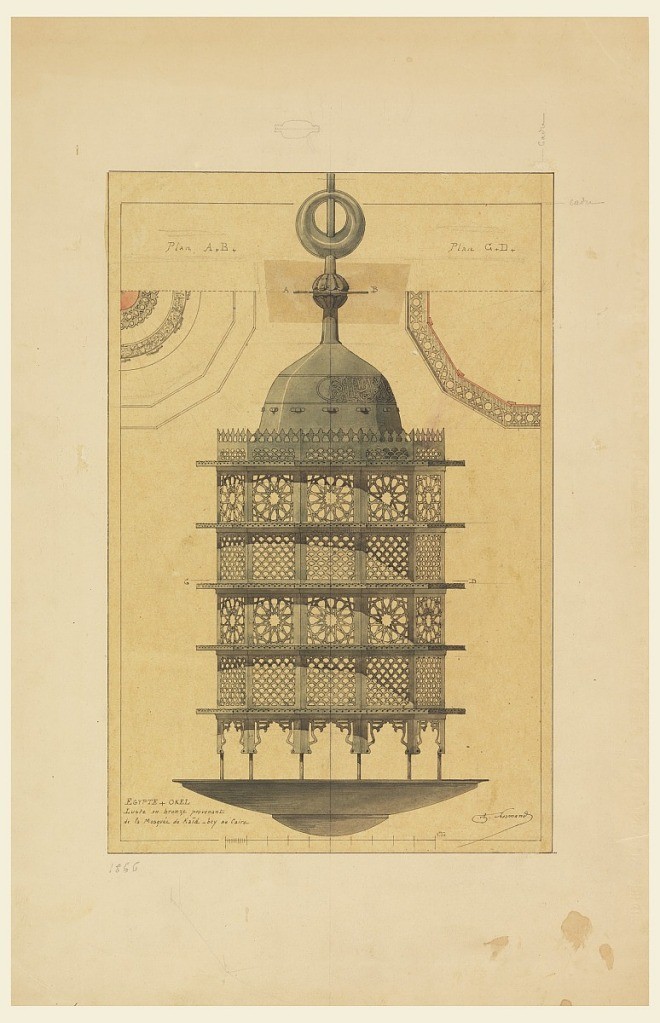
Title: Bronze Chandelier, Kaid Bey Mosque, Cairo
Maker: Alfred Normand, French, 1822–1909
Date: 1856–66
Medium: Pen and black ink, brush and gray wash, red, green watercolor on tracing paper mounted to heavy wove paper
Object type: Drawing
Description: Design for a mosque lamp. Design, pictured center, is comprised of a plate-like disk, multi-sided metal body perforated with designs, and a domed top.